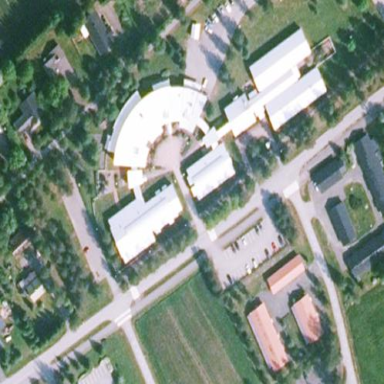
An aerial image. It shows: Building.